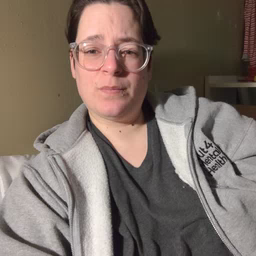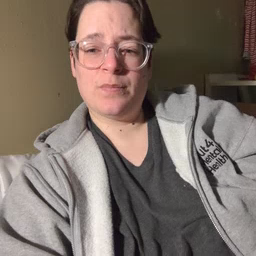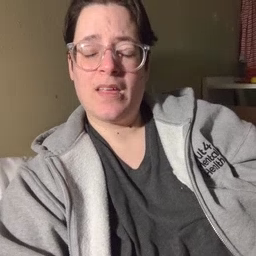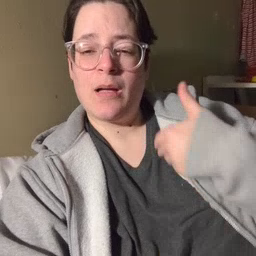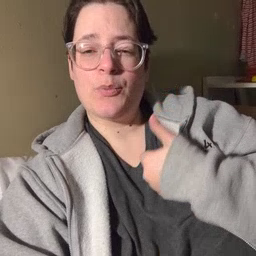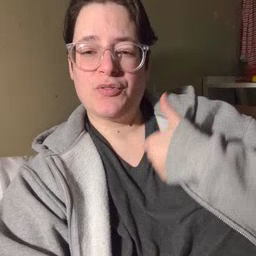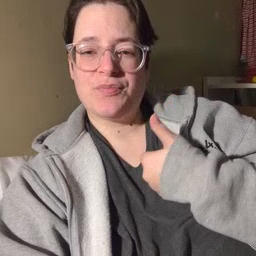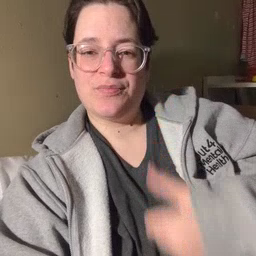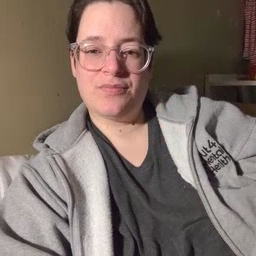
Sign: animal